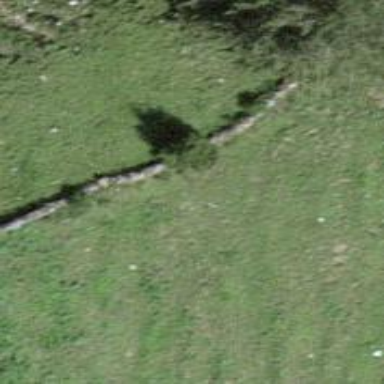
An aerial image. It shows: Dry stone wall barrier.